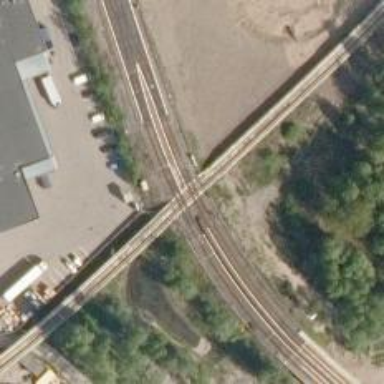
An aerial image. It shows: Railway crossing.